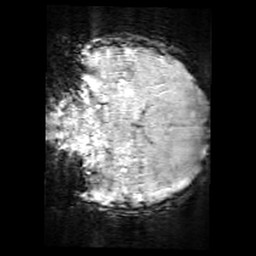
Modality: SWI
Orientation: coronal
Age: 9
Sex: male
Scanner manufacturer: siemens
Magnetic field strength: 3 T
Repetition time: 0.027 s
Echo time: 0.02 s